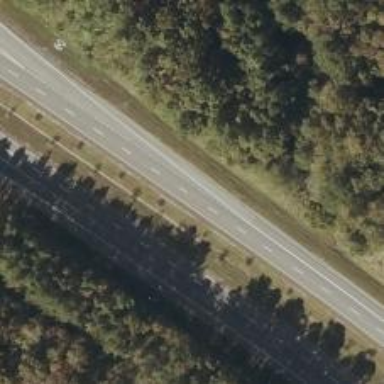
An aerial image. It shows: Asphalt road classified as trunk highway.